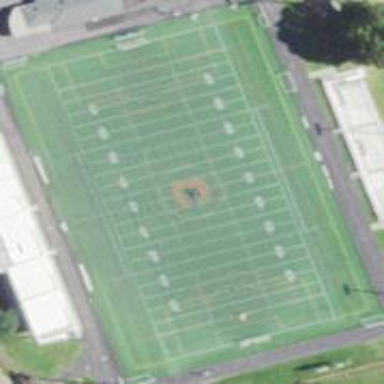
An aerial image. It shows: Pitch for American football.